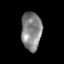
Tissue: skin
Cell type: Others
Senescence score: 0.2504
Nuclear area (px): 767
Mean DAPI intensity: 131.134